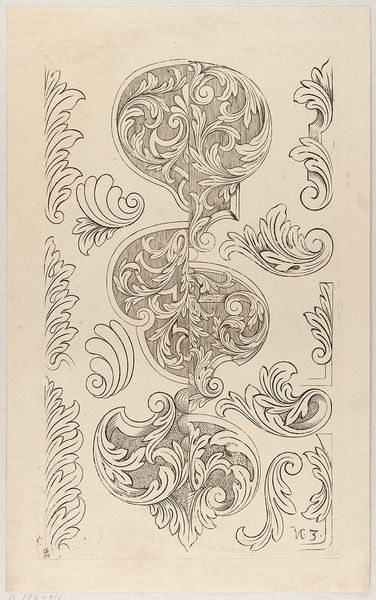
Titel: Schlossbeschläge mit Akanthusblatt, Blatt 3 aus der Folge 'Schlossbeschläge, Schlüssel'
Künstler: J. G. Tauber
Standort: Hamburg
Institution: Museum für Kunst und Gewerbe Hamburg
Schlagwörter: grafik, graphik, fotografie, photographie, druckgraphik, druckgrafik, stich, kunstgewerbe, laubwerk, blattwerk, kupferstich, kunsthandwerk, akanthus, bandelwerk, reproduktionen, acanthus, industriedesign, druckerzeugnisse, ornamentstich, vorlageblätter, akanthusornament, schlosserarbeit, türschloss